Interaction volume radius: 5 \u00c5
Interaction volume height: 15 \u00c5
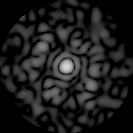
Disorder parameter: 0.7882